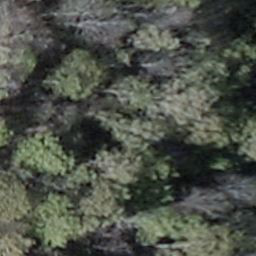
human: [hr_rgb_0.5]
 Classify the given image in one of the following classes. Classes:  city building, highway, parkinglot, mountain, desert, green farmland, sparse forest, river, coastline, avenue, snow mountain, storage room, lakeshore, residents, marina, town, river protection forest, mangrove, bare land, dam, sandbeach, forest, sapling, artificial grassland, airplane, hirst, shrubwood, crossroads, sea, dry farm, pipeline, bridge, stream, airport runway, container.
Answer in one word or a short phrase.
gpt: shrubwood